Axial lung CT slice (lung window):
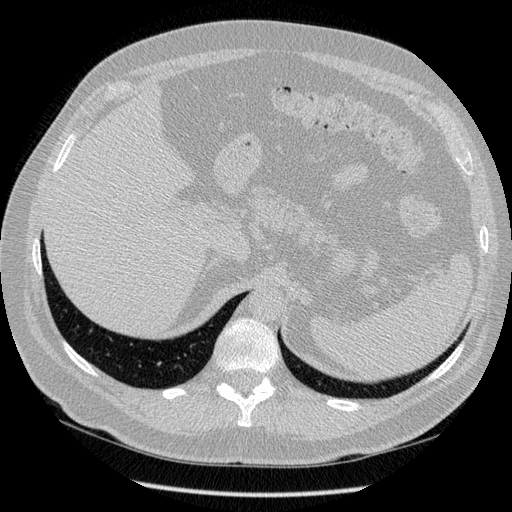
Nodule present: no